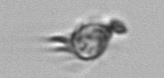
Label: Paratontonia_gracillima